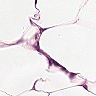
Metastatic tissue present: no